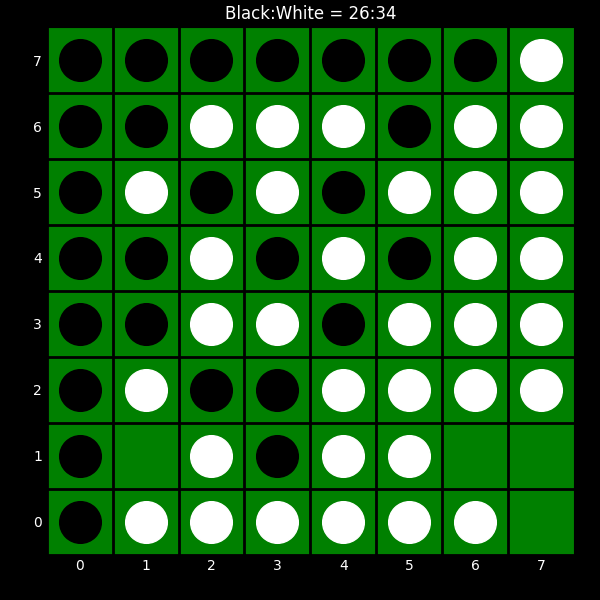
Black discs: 26
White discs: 34